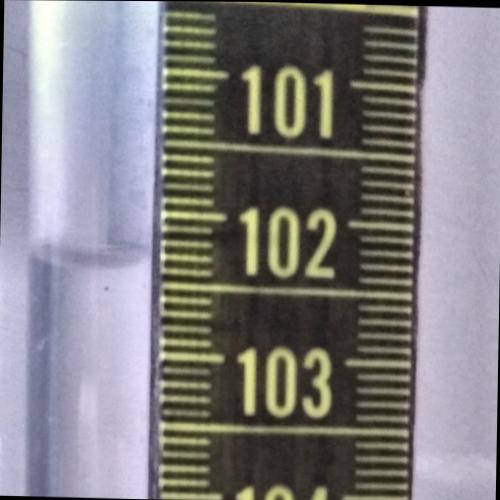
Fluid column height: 102.4 cm